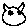
Label: cat